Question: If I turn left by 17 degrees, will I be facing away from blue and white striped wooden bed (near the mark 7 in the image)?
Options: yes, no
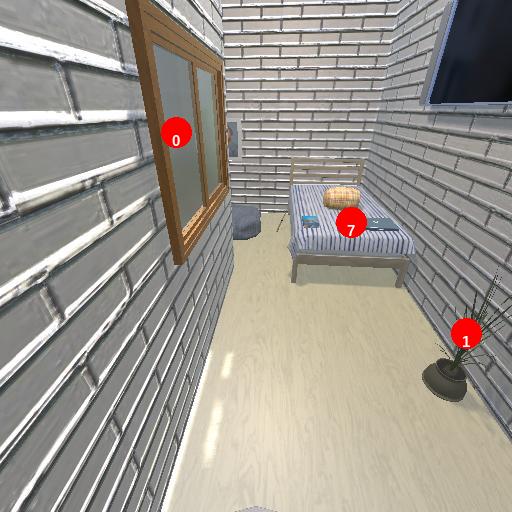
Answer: yes